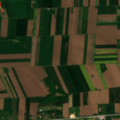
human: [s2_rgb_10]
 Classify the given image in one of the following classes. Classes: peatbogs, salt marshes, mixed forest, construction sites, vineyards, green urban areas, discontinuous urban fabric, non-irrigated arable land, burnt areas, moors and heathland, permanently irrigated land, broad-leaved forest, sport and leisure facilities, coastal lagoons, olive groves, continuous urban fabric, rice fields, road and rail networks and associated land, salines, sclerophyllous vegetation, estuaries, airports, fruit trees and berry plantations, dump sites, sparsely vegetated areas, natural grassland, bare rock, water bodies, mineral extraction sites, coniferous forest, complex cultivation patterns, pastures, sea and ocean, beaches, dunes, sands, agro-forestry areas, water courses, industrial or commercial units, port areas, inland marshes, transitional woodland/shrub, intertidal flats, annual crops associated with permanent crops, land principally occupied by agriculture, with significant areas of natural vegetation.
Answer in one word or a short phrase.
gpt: discontinuous urban fabric, non-irrigated arable land, complex cultivation patterns, land principally occupied by agriculture, with significant areas of natural vegetation